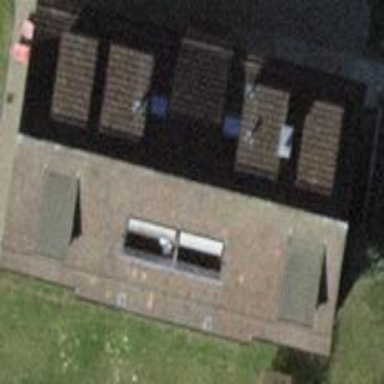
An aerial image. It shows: Residential building with gabled roof made of roof tiles. The roof is oriented along the house and has dimgray color.